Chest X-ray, PA view. Patient: 34 years old, sex F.
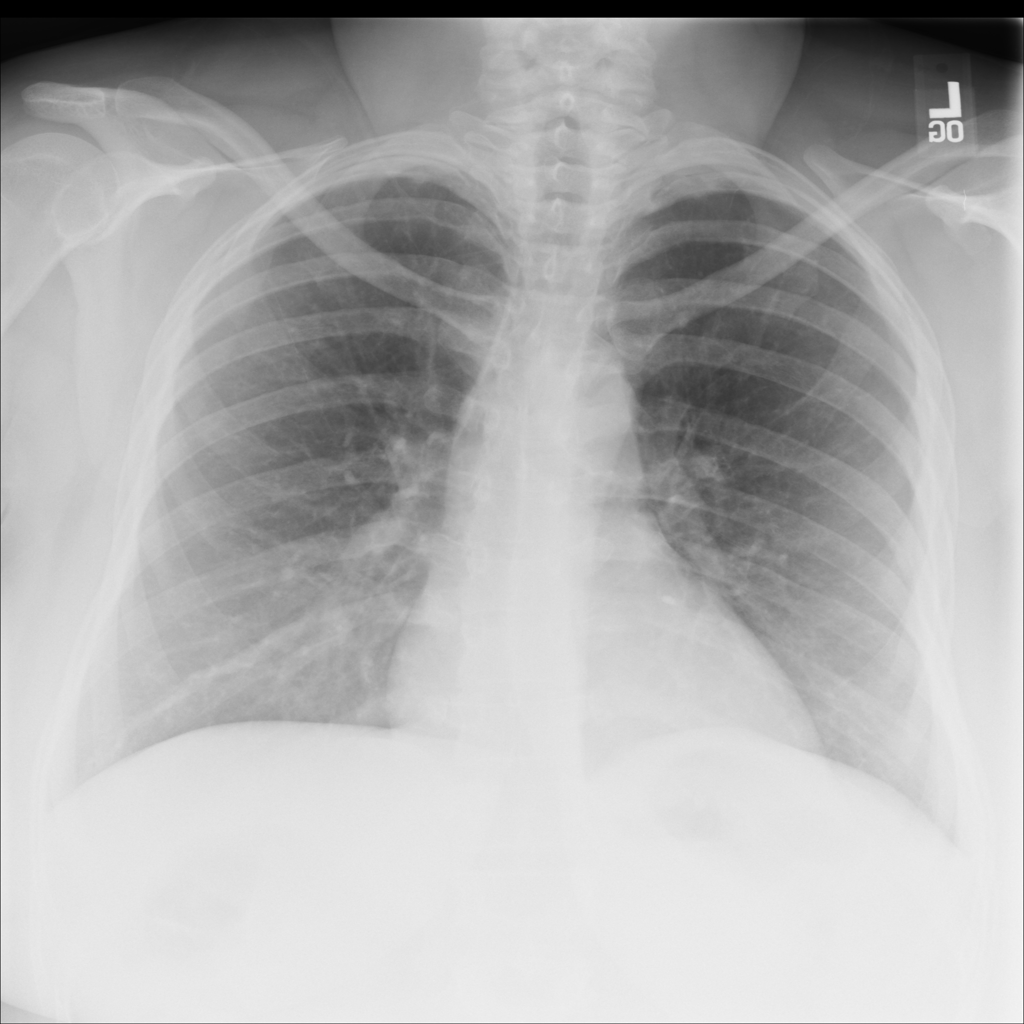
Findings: No Finding